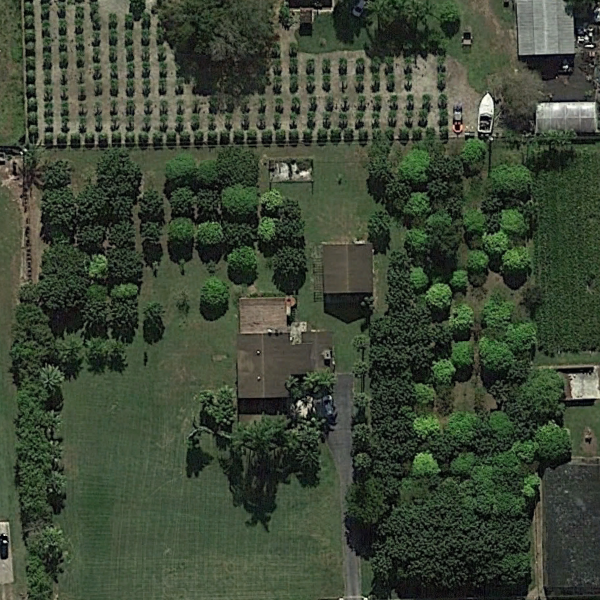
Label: SparseResidential